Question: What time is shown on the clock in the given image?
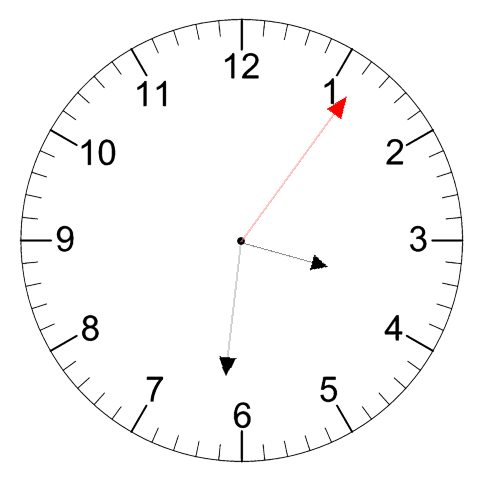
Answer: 03:31:06